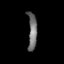
Tissue: lung
Cell type: Epithelial cells
Senescence score: 0.2033
Nuclear area (px): 332
Mean DAPI intensity: 109.822